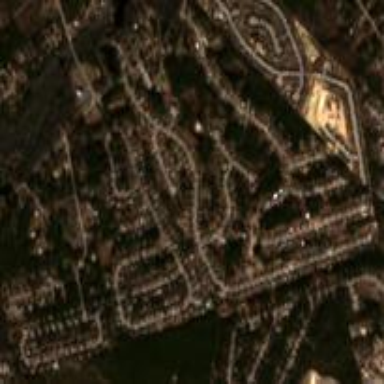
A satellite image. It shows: Residential area within subdivision.